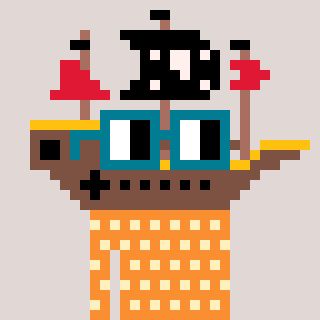
a pixel art character with square dark green glasses, a pirateship-shaped head and a orange-colored body on a warm background